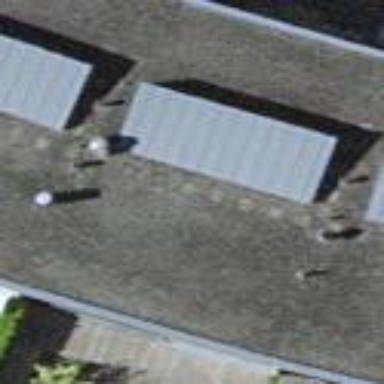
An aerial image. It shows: Flat roof terrace building.